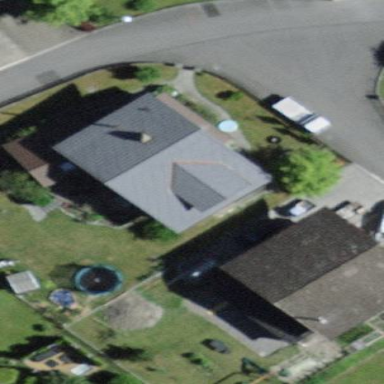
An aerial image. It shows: Residential building with gabled roof covered in roof tiles. The orientation of the roof is across the building.